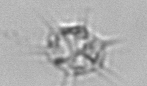
Label: Dictyocha